Question: I am creating a WPF application that has the ability to use different sorting algorithms. Currently, it can only use QuickSort, but I want to implement a functionality that allows the user to click on a drop-down menu, which will then display all the different types of sorting algorithms. When the user selects one, and the 'Sort' button is clicked, it will use that method.
A rough sketch of what I'd like:

Have done a dig around on Google looking for answers, but all I can find are dead links and/or outdated methods. <URL> stack overflow page is similar to what I'm looking for, however instead of buttons inside the drop-down menu, I'm looking for radio buttons.
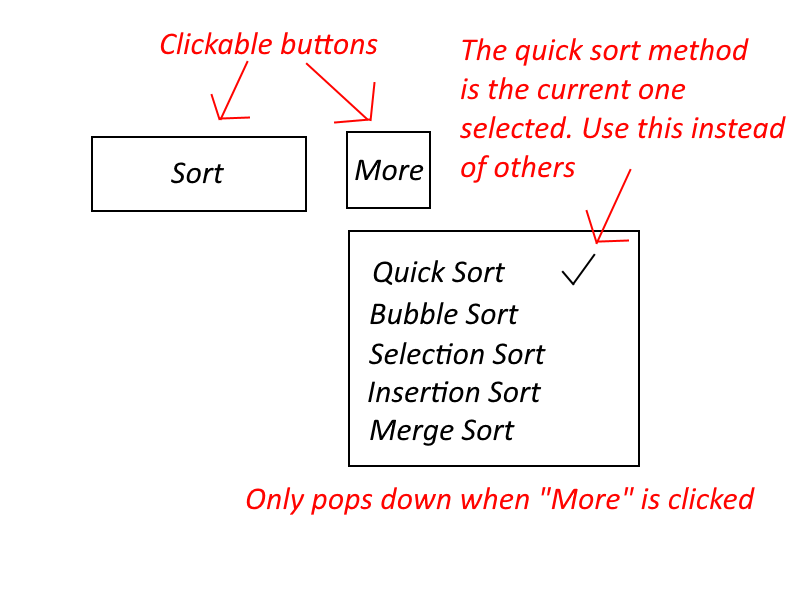
Answer: As stated by @canton7, use a normal combo box. I would suggest starting out with the simplest possible version, without any fancy visual (like the checkbox in your drawing).
Google to get started.